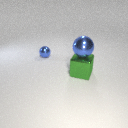
large green metal cube below large blue metal sphere